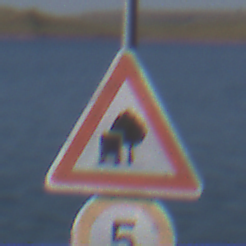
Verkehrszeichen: UnzureichendesLichtraumprofil
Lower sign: Geschwindigkeit5
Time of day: MorningAfternoon
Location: Outdoor (Nature)
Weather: Clear
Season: NotSpecified
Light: Natural